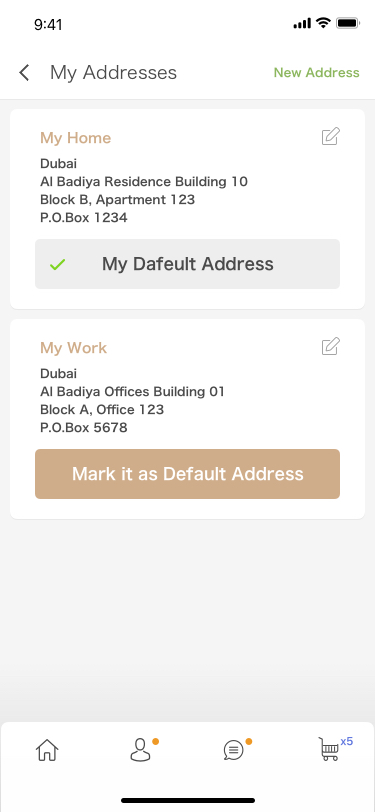
Text in this UI design:
Dubai
Al Badiya Offices Building 01
Block A, Office 123
P.O.Box 5678
My Work
My Dafeult Address
Dubai
Al Badiya Residence Building 10
Block B, Apartment 123
P.O.Box 1234
My Home
My Addresses
New Address